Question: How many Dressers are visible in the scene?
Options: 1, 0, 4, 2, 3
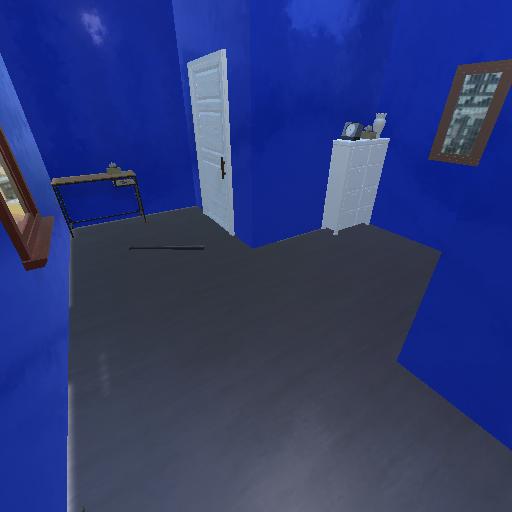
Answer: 1